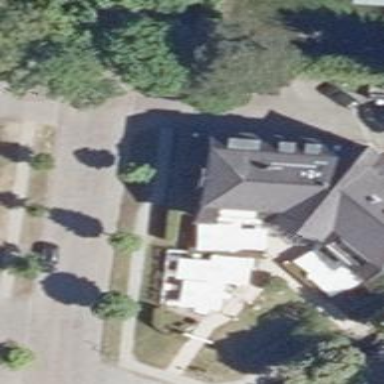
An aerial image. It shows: Restaurant.